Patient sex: M
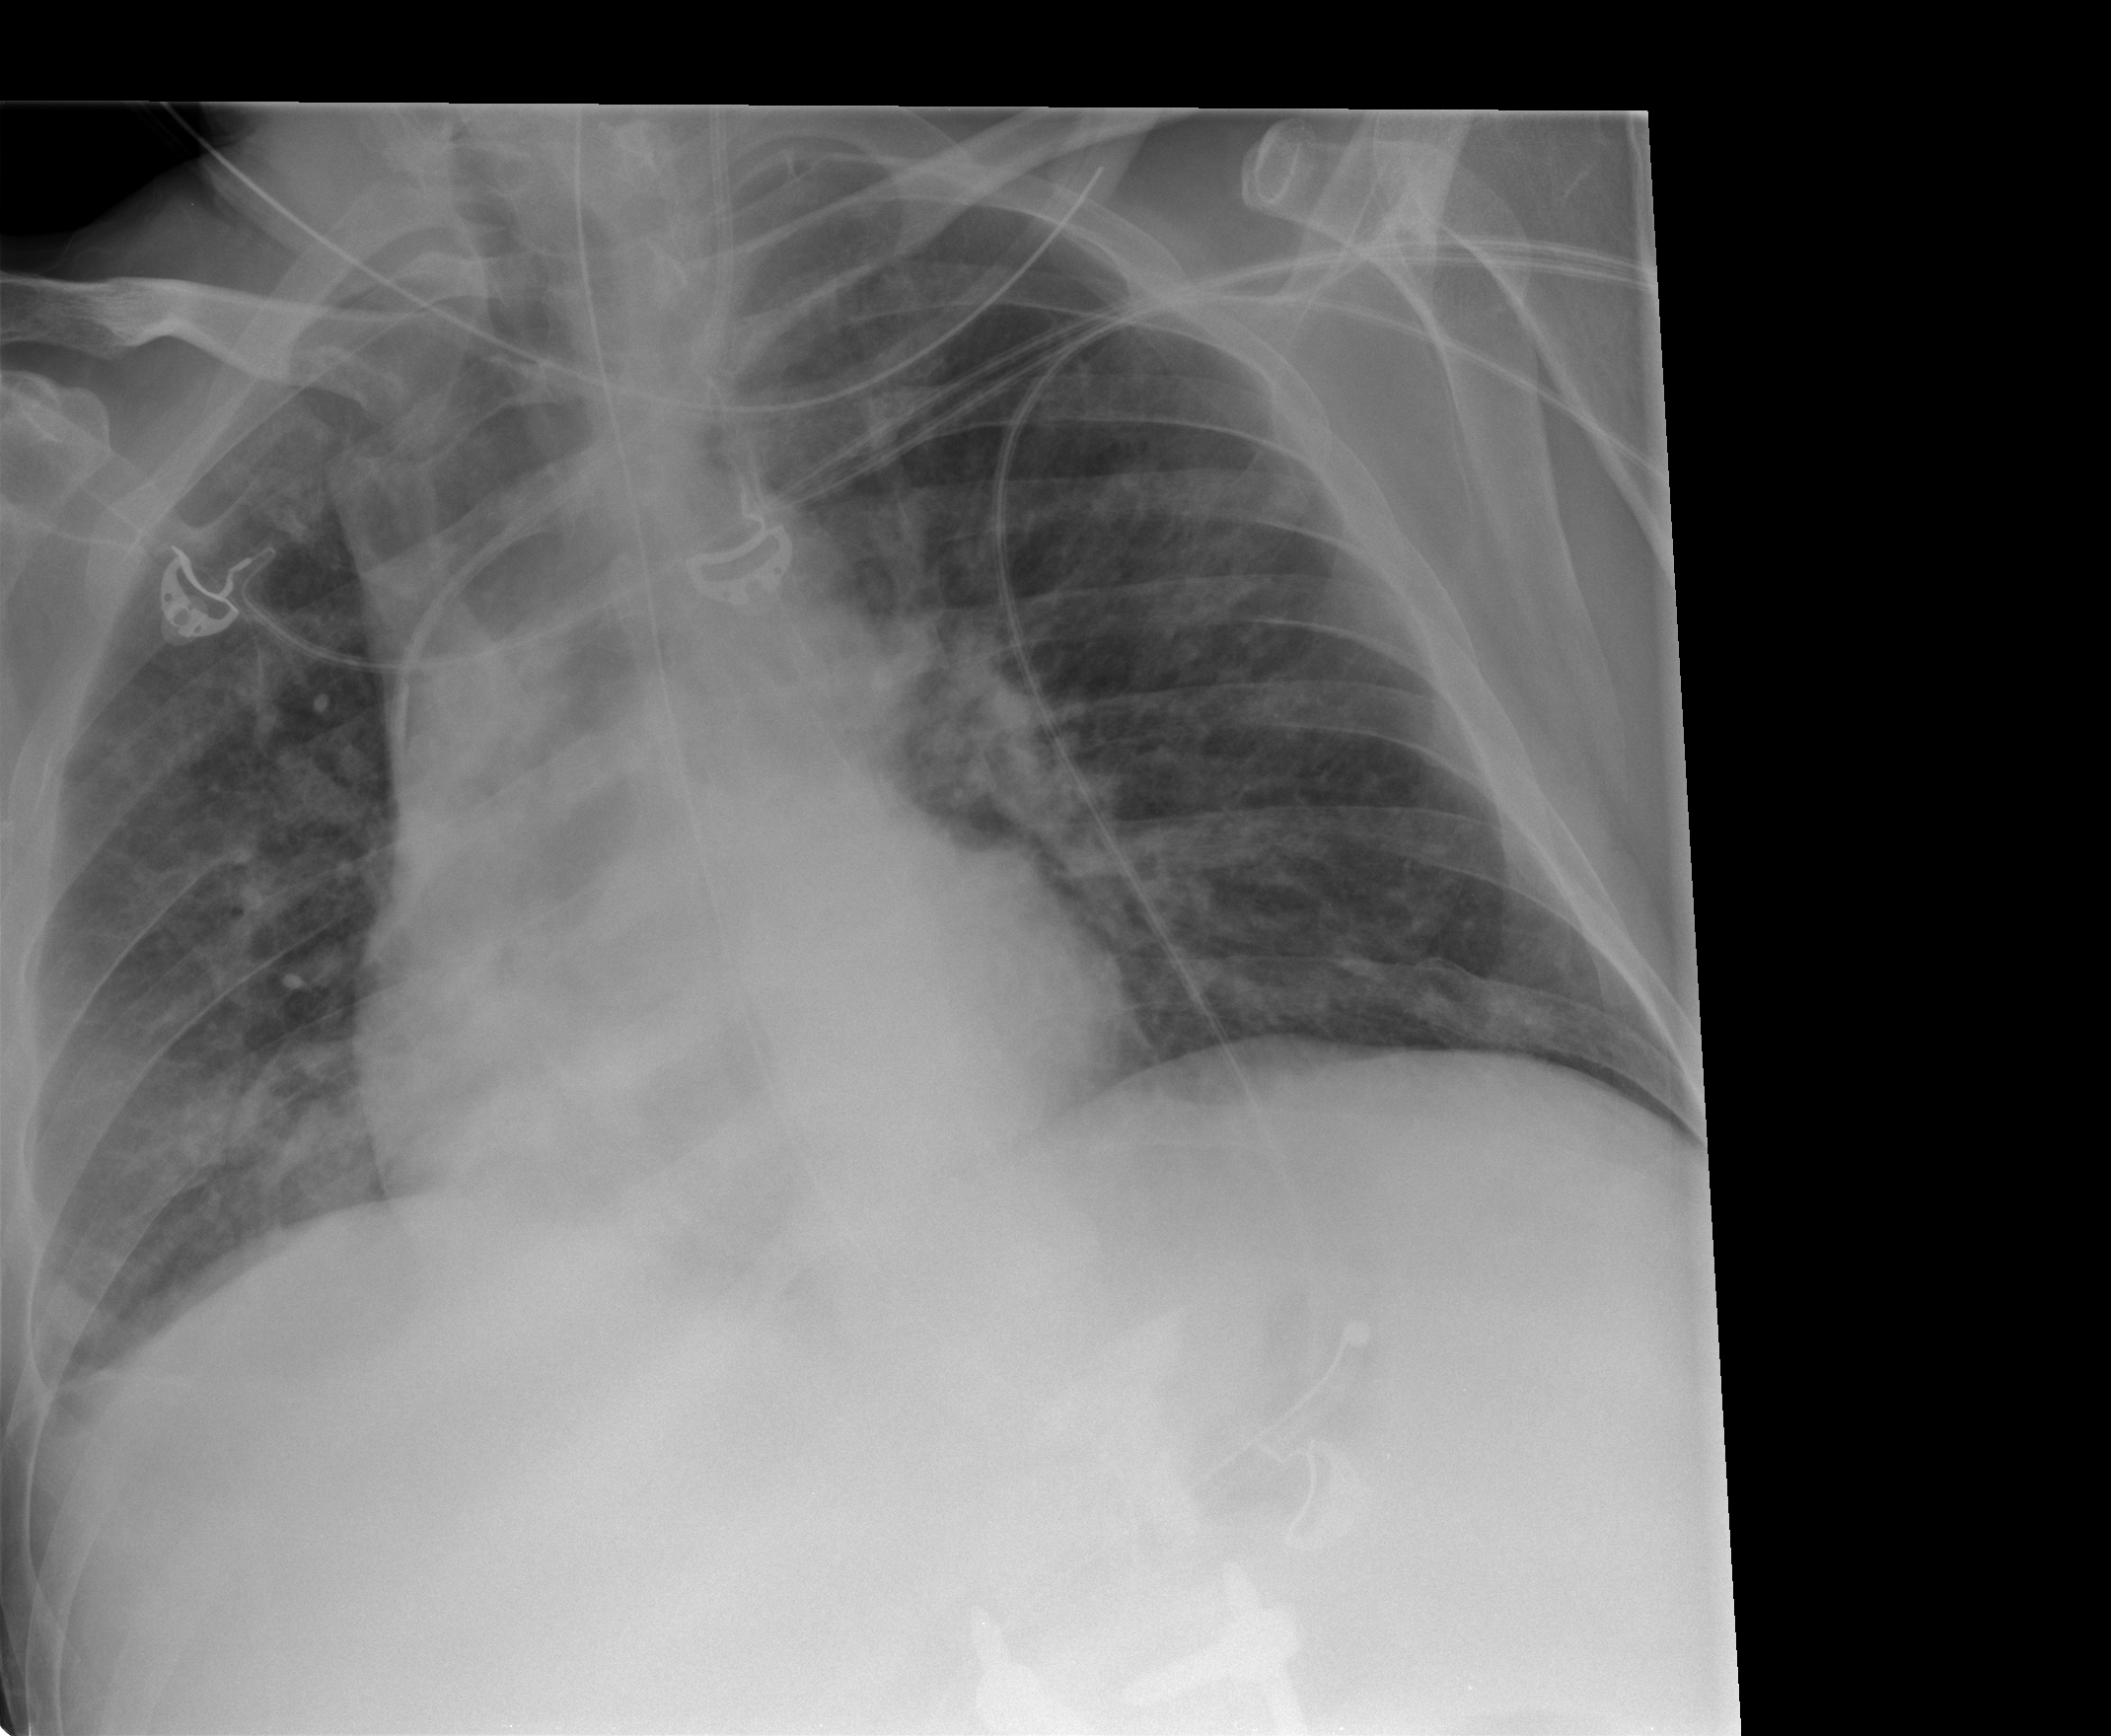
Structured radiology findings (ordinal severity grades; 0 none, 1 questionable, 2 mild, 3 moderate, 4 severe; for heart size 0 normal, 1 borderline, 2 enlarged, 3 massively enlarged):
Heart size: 0
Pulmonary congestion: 0
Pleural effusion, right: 2
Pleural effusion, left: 0
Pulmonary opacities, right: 0
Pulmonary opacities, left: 0
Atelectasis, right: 0
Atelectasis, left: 0